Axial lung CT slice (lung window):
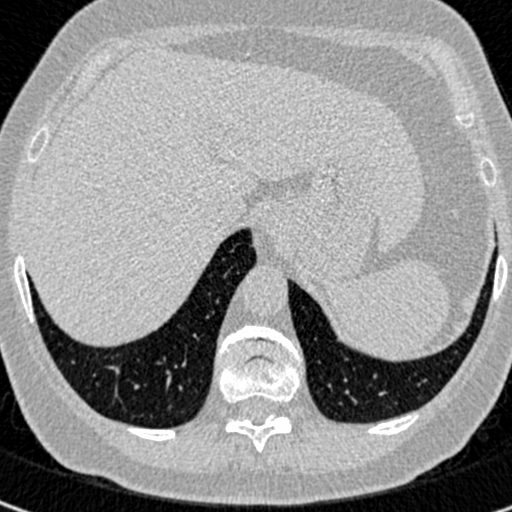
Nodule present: no